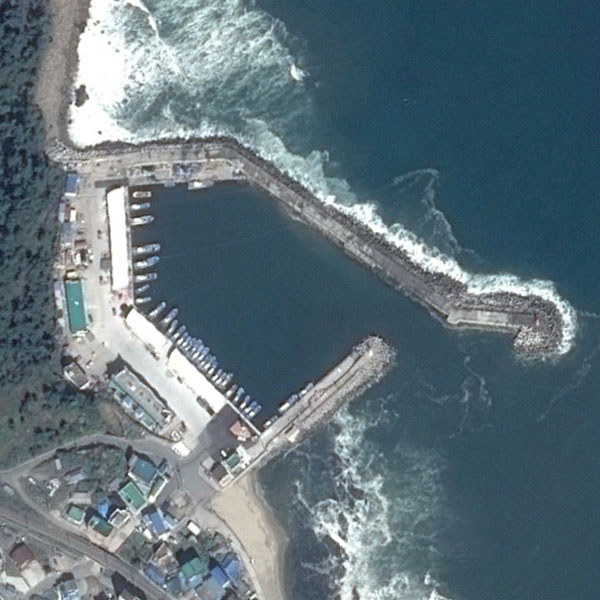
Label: Port